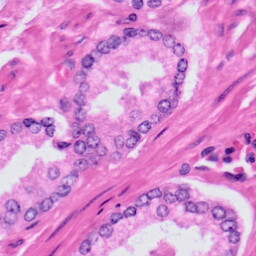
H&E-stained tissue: Prostate